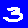
Digit: 3